Question: I'm looking to implement a tagging interface on OSX that lets users type text "tags" to attach to an object. Ideally, I'd like to implement a fancy UI like the screenshot below:

-
'''
Note: This shows multiple states
'''
This UI lets the user type tags, then groups them into a rounded shape when enter is pressed. They can be deleted by dragging over to highlight (shown in dark blue) and pressing delete. I think this is a slick interface for quickly jotting down a bunch of tags without having to repeatedly press form buttons.
I've seen this interface in Mail.app and a few other places in OSX, so that makes me wonder if there's some sort of cocoa class out there for this. Anyone know of one? If not, I guess I'm looking at a custom opengl view.
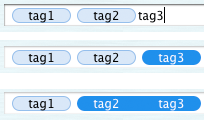
Answer: Take a look at 'NSTokenFieldCell'.